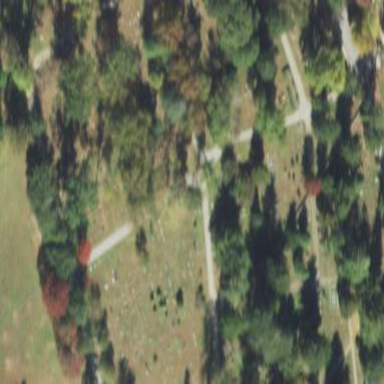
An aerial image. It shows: Cemetery.